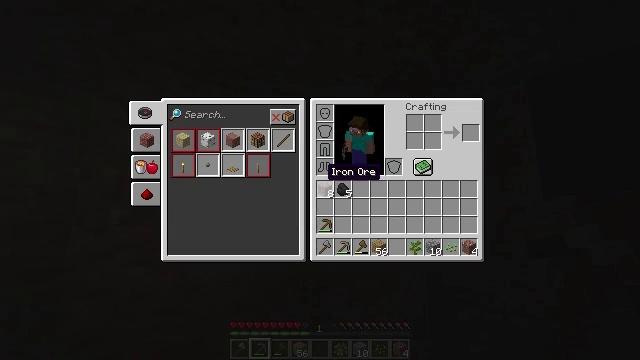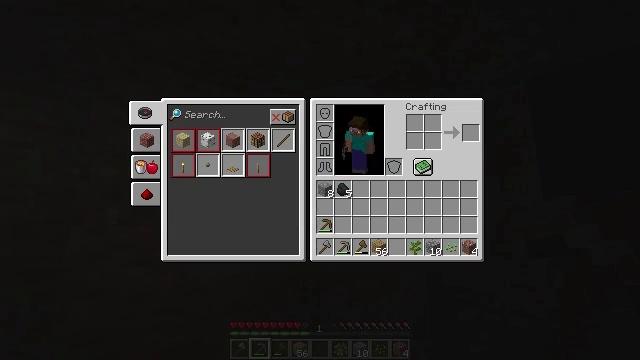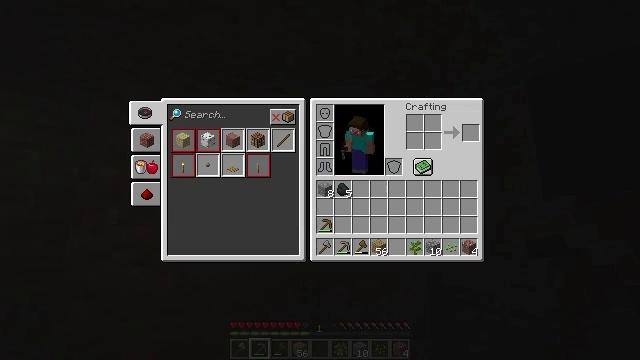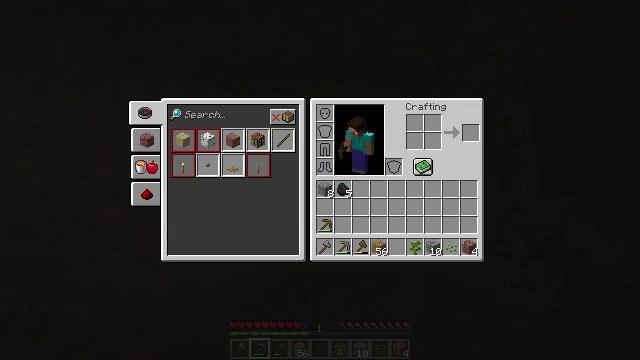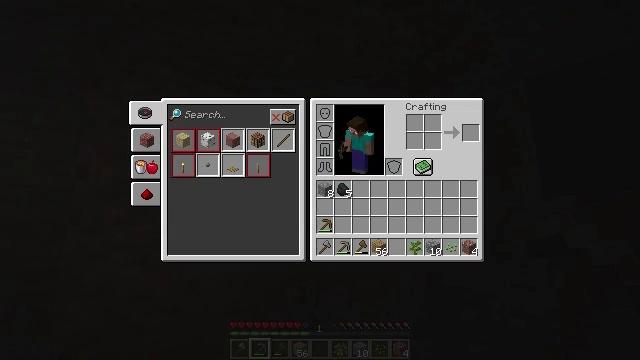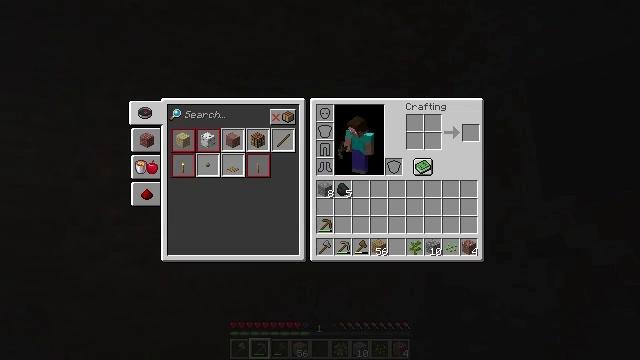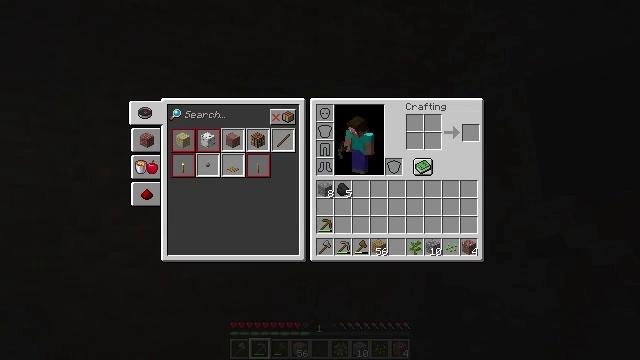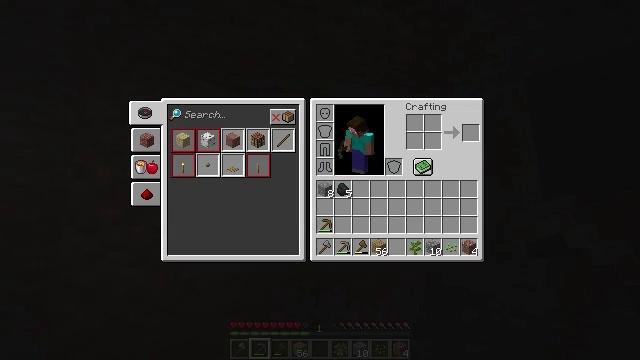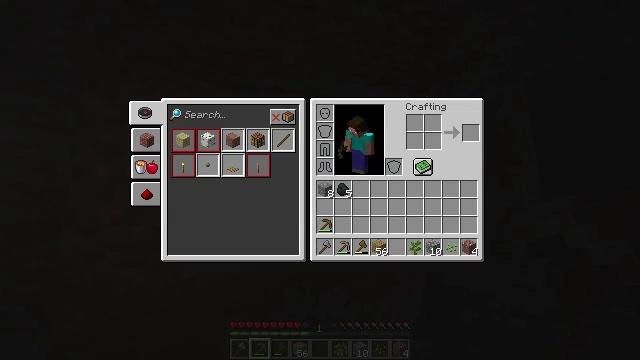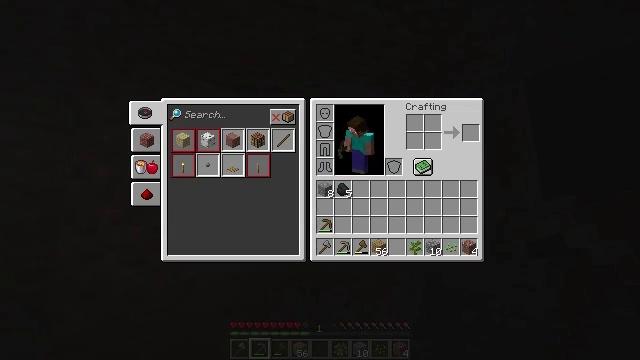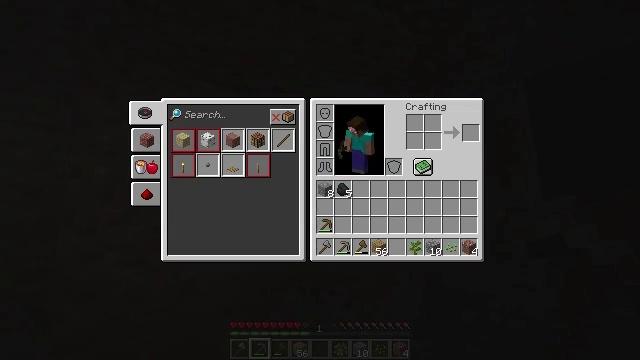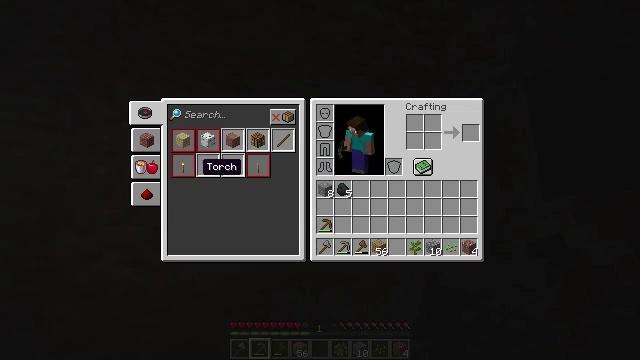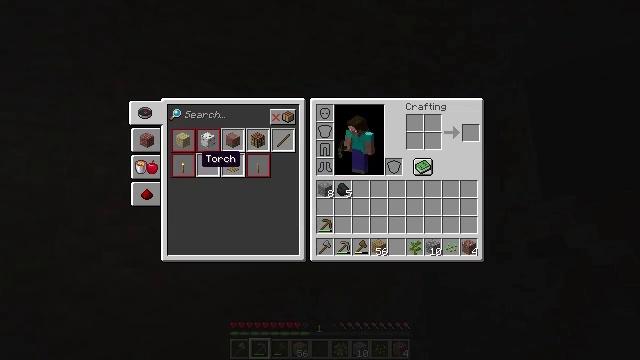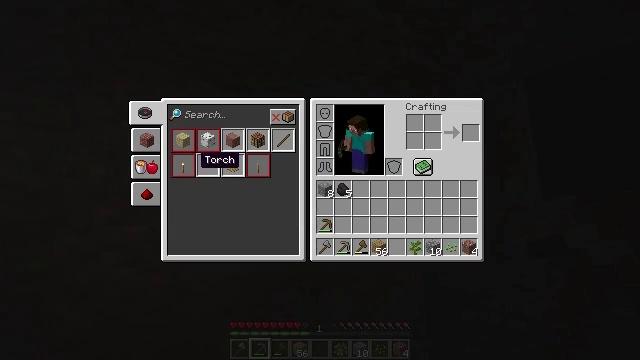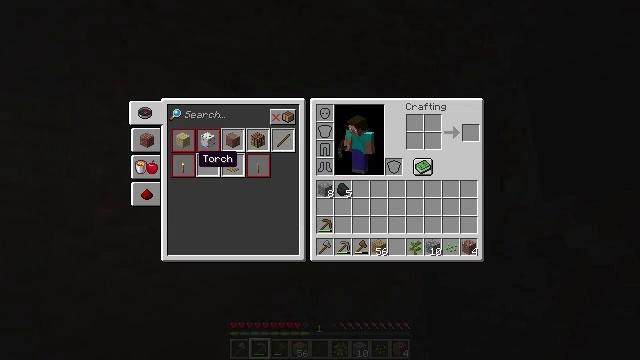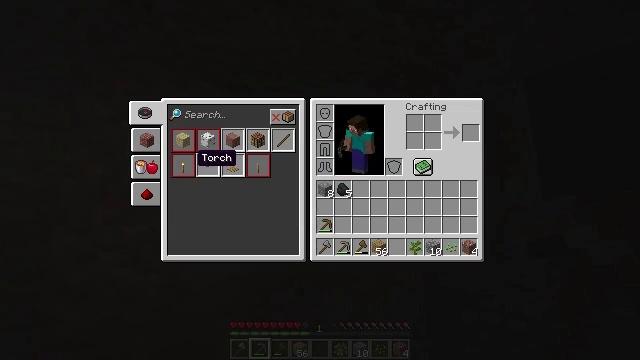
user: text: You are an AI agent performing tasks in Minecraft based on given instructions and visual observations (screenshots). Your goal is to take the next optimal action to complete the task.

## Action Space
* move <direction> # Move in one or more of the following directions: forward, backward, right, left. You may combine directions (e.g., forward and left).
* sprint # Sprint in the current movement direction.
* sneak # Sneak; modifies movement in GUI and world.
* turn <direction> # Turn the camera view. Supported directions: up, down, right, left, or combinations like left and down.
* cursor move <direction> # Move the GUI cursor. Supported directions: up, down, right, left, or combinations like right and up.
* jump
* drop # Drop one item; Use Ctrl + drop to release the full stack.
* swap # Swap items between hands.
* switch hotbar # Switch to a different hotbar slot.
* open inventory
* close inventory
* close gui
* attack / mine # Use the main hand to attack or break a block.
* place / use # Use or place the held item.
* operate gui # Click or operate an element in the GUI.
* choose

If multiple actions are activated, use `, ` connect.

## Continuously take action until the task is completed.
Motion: motion action
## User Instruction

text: Use two wooden planks to craft sticks.
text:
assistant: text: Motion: no_op
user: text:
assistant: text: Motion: turn left
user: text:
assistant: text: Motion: no_op
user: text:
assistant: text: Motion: turn left
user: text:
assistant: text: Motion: no_op
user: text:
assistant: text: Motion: sneak
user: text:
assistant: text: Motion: sneak
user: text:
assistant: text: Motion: sneak
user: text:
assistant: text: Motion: sneak
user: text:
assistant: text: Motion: sneak
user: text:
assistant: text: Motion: sneak
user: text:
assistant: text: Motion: sneak
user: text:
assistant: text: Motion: sneak
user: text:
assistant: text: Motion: sneak
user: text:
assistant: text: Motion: sneak
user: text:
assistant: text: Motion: sneak
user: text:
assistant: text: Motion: sneak
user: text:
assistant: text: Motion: no_op
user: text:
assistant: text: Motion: no_op
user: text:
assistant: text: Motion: no_op
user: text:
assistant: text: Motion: no_op
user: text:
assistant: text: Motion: no_op
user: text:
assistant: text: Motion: no_op
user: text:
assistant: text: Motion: no_op
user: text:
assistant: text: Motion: no_op
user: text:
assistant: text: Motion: no_op
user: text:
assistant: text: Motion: no_op
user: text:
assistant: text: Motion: no_op
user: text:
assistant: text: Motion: no_op
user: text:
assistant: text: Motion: no_op